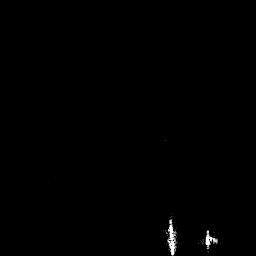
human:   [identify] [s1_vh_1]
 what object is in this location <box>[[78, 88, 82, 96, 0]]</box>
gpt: <ref>1 small ship at the bottom right</ref>

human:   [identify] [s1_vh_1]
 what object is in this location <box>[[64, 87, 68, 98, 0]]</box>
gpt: <ref>1 small ship at the bottom</ref>